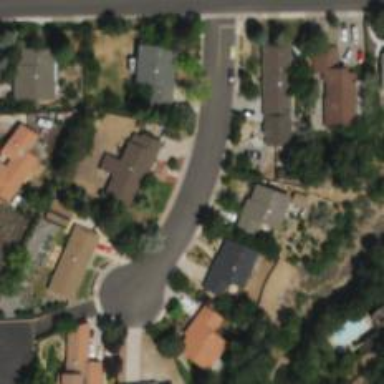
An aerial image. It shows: Residential road with separate asphalt sidewalk.